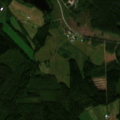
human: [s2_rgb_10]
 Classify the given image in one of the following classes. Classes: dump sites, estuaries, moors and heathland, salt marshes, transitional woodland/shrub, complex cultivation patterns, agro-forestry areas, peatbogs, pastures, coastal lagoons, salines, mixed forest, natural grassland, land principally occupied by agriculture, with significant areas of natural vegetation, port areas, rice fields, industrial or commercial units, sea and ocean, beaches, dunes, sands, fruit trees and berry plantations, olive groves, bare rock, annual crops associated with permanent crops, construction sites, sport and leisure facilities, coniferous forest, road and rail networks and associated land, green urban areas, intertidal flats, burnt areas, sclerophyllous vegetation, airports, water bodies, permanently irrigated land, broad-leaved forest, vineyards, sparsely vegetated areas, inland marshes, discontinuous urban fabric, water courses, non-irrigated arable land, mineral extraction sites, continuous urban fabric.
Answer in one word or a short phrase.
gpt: land principally occupied by agriculture, with significant areas of natural vegetation, coniferous forest, transitional woodland/shrub